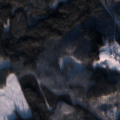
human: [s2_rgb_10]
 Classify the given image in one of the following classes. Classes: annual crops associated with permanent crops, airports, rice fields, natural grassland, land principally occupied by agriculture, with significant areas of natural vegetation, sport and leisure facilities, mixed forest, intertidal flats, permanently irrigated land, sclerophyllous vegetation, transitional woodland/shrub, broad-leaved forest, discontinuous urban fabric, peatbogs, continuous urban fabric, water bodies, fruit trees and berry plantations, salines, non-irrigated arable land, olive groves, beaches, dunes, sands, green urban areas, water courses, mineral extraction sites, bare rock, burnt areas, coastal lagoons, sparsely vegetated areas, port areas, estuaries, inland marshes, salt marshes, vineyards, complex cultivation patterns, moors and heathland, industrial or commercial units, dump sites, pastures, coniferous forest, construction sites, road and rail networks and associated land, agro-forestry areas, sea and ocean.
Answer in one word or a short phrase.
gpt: land principally occupied by agriculture, with significant areas of natural vegetation, broad-leaved forest, coniferous forest, mixed forest